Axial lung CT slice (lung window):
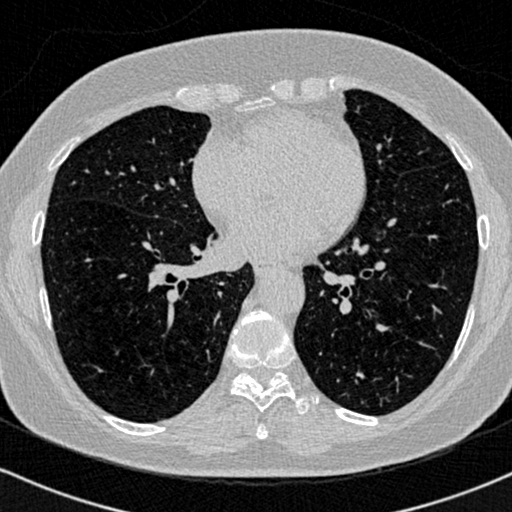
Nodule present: no